Milling tool wear sample.
Tool blade image: 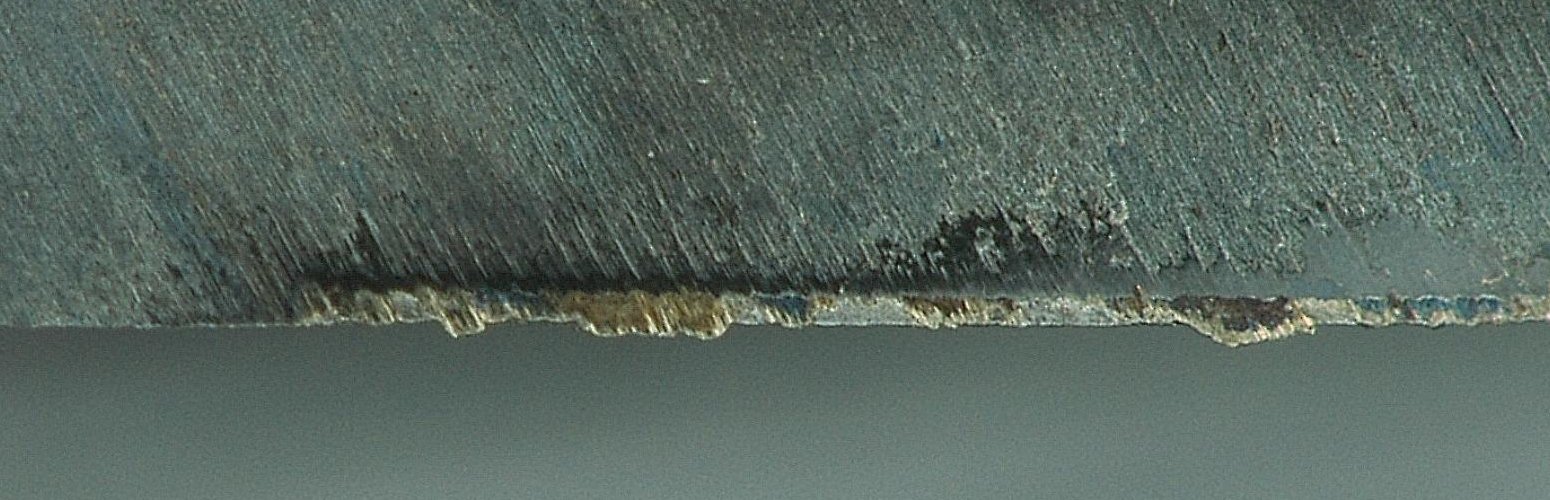
Chip image: 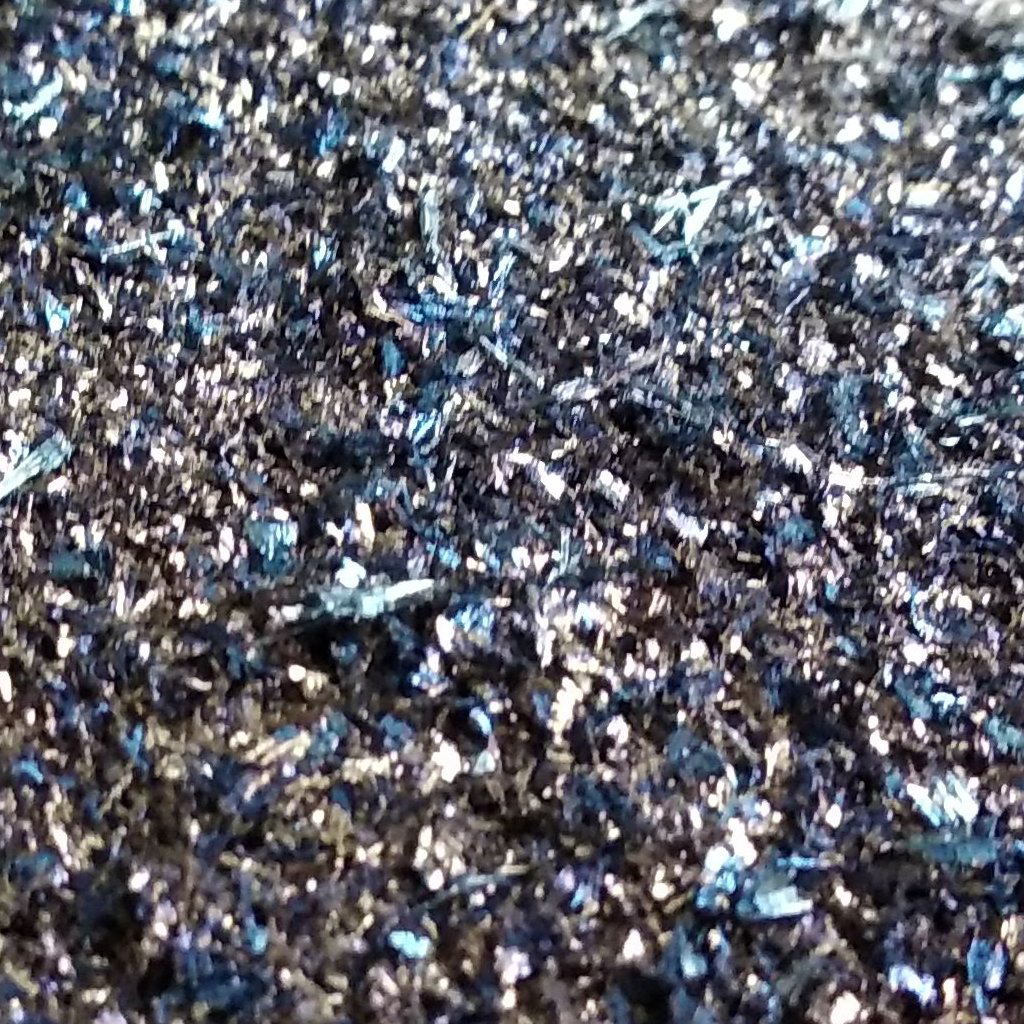
Workpiece image: 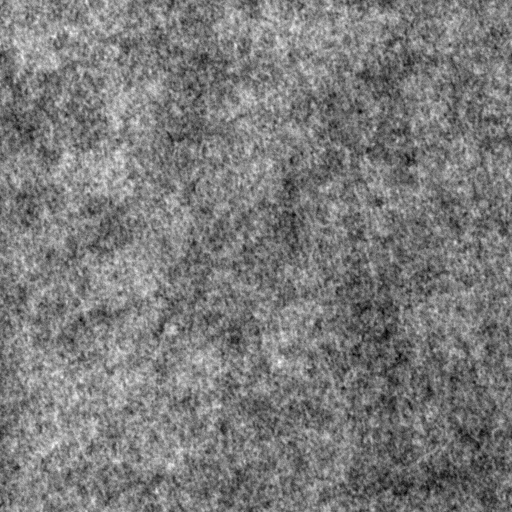
Tool wear state: dulled
Gaps: 8.88
Flank wear: 150.95
Overhang: 31.08
Force-signal Mel-spectrograms (X, Y, Z axes): 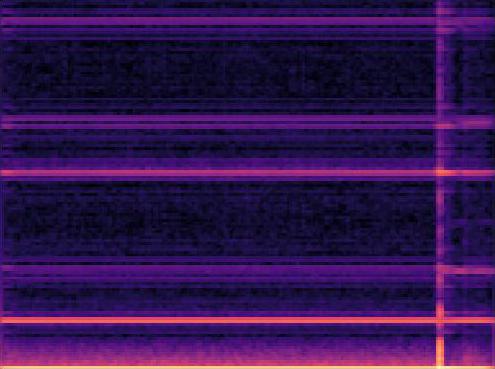 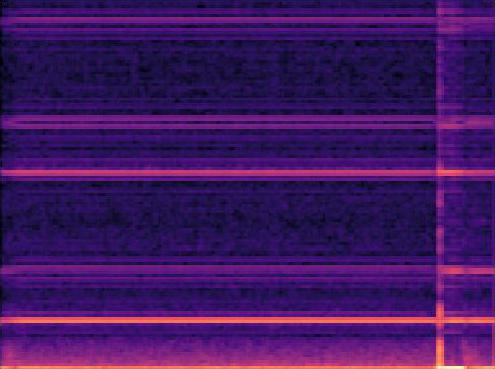 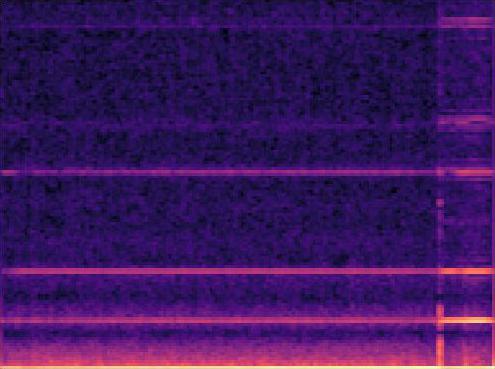
Force-signal scalograms (X, Y, Z axes): 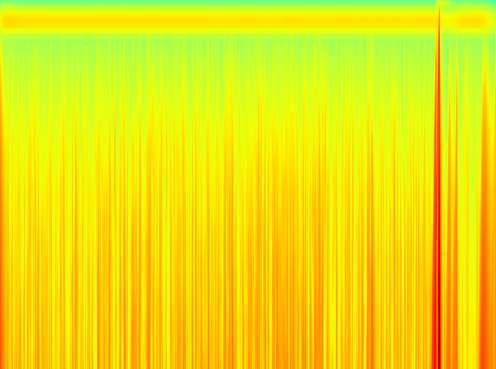 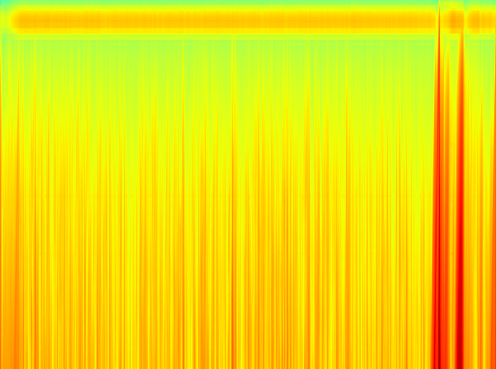 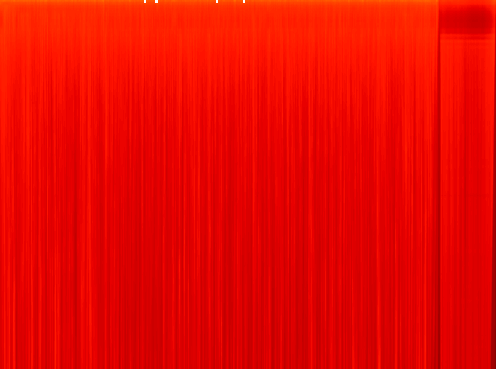
Force phase: accelerated_severe_wear